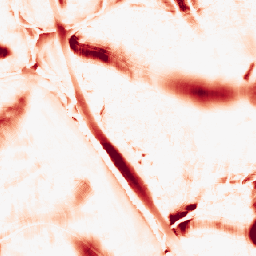
Category: morphological
Decomposition family: morphological_ellipse
Decomposition parameters: operation: opening
width: 50
height: 50
Upsampling method: nearest
Upsampling parameters: scale: 4
Upsampling scale: 4